Fundus camera: zeiss
Shooting center: midpoint
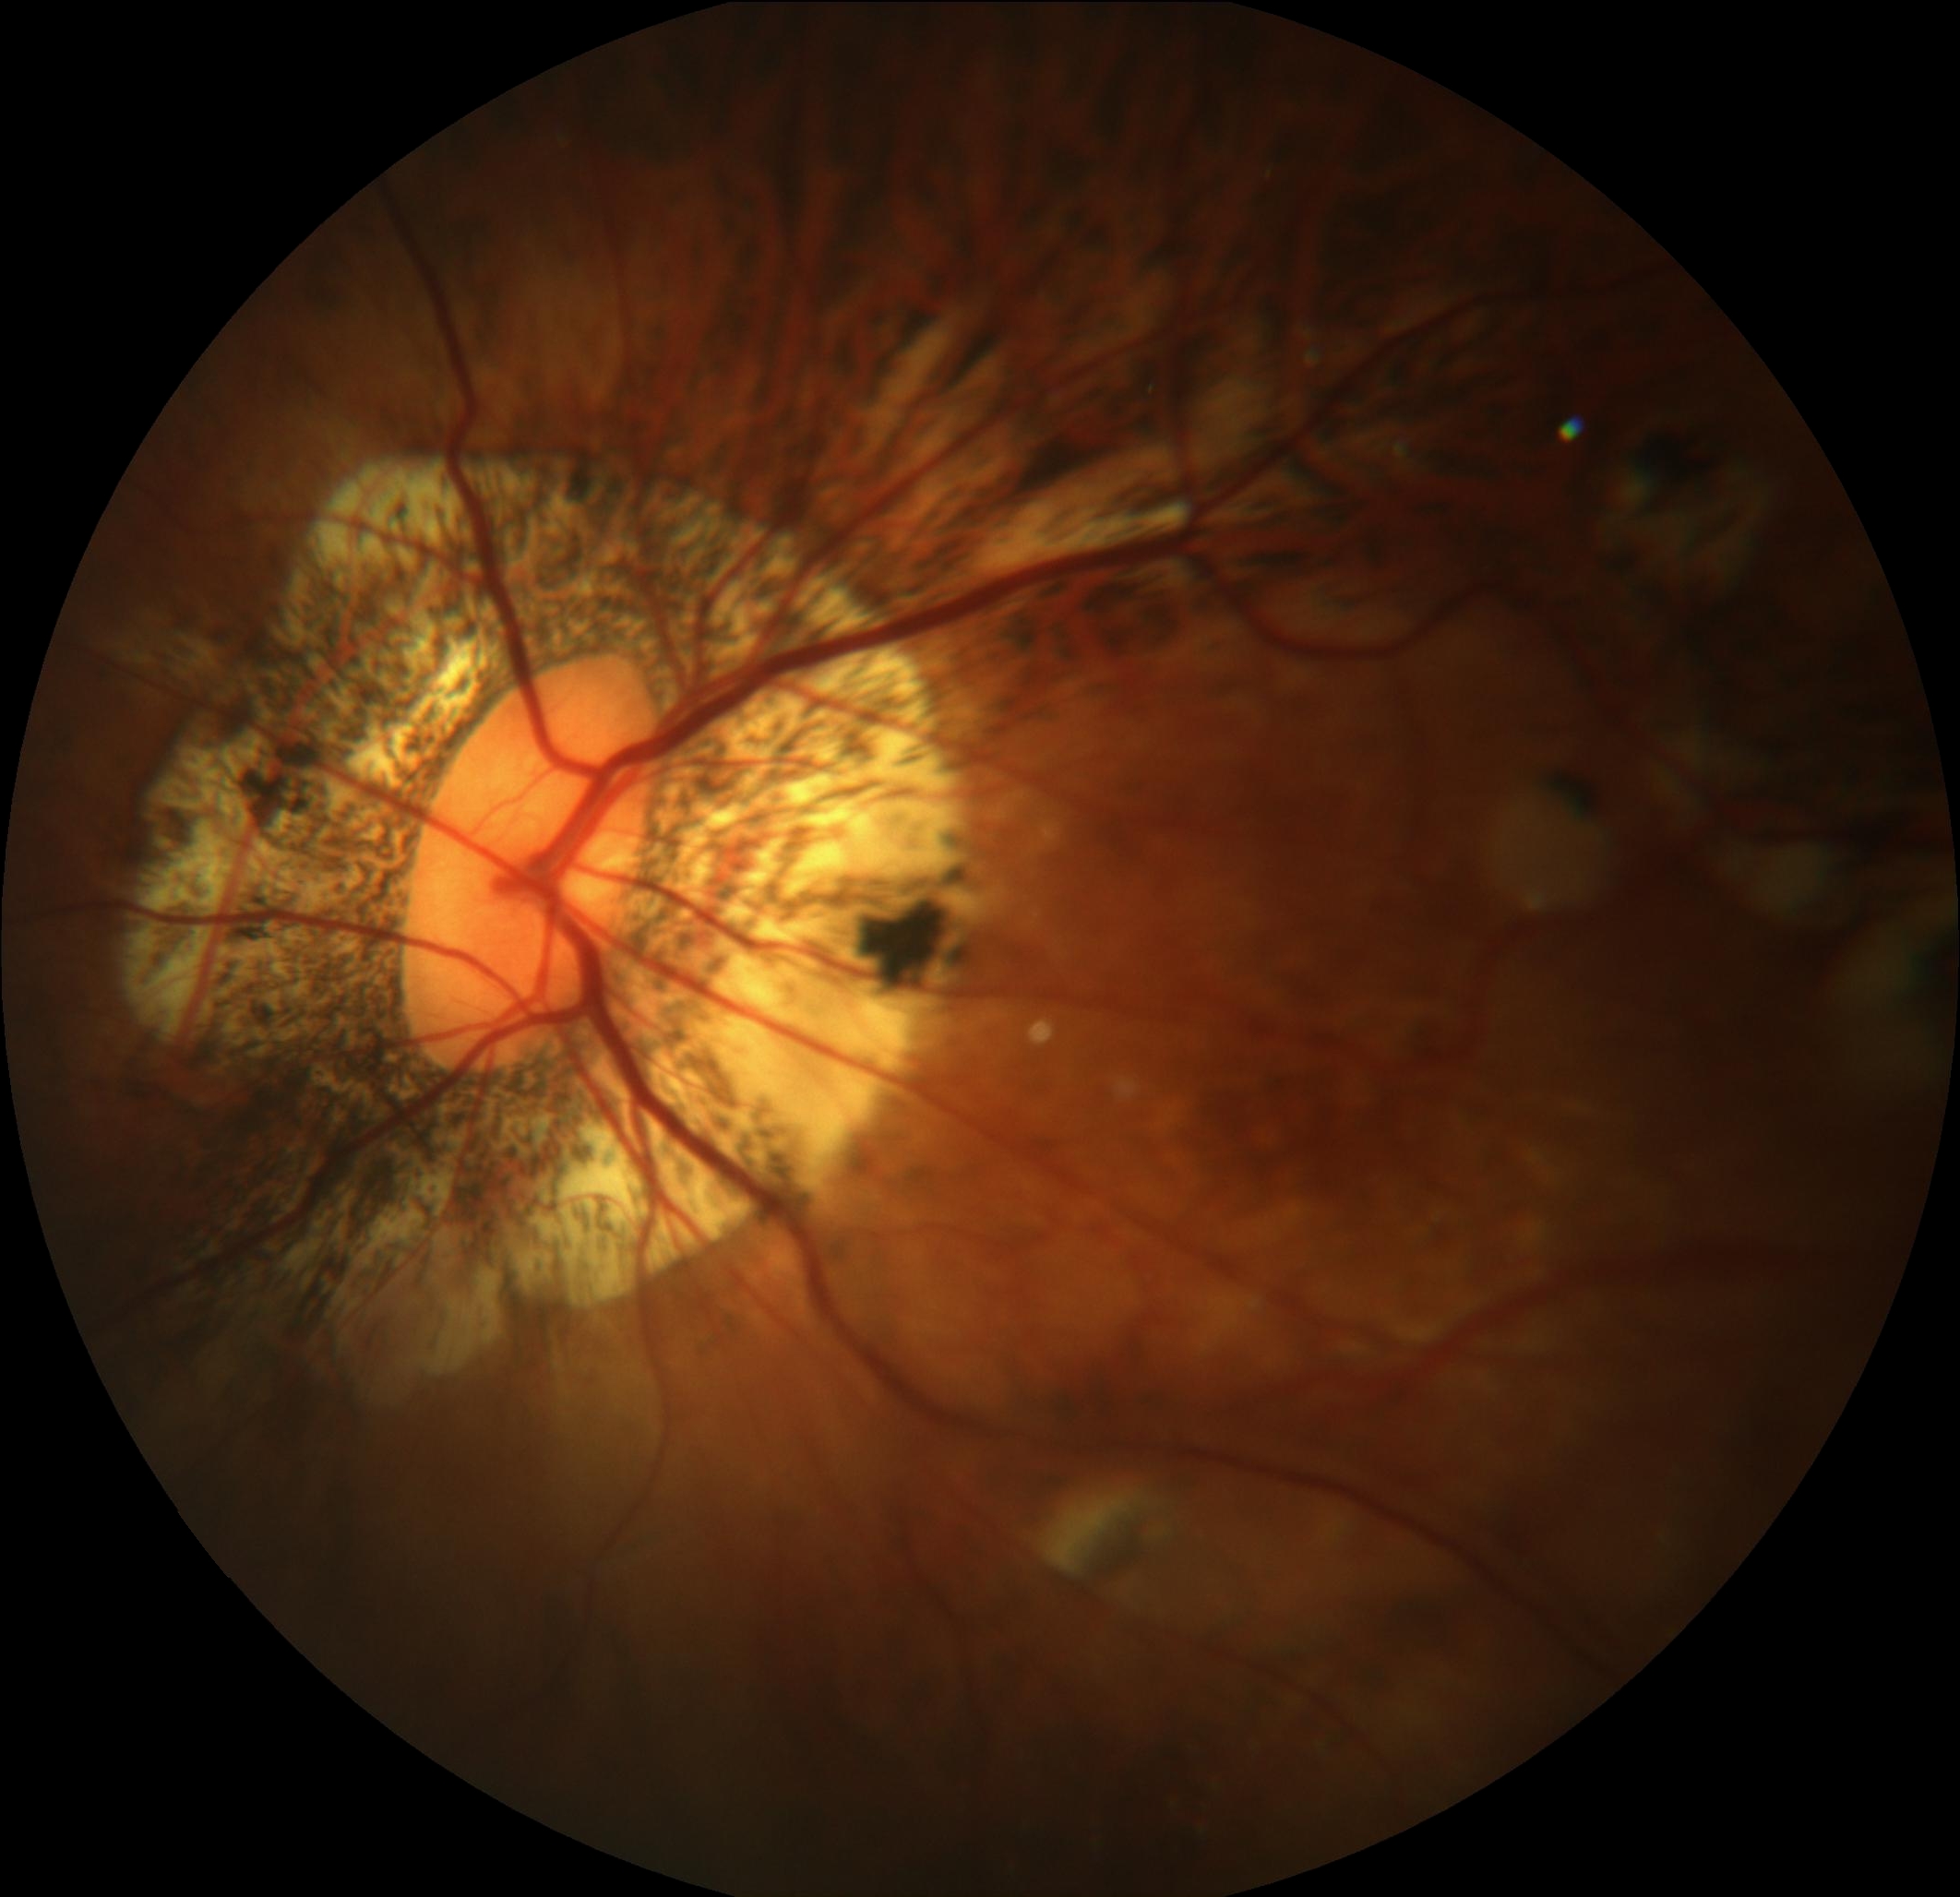
Pathologic myopia: yes
Patchy retinal atrophy: present
Retinal detachment: absent